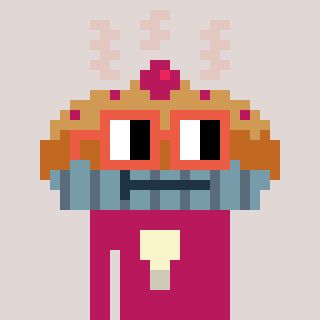
a pixel art character with square orange glasses, a pie-shaped head and a darkpink-colored body on a warm background